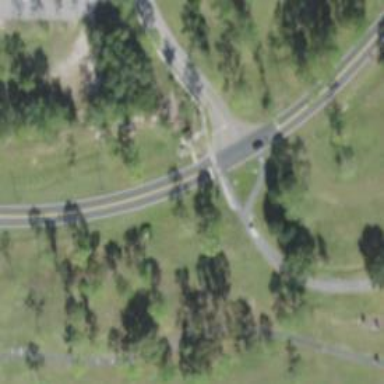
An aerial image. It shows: Golf cartpath that is also road path.